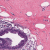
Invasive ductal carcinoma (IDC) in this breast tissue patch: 0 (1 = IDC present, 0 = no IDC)